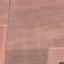
Land use / land cover class: AnnualCrop